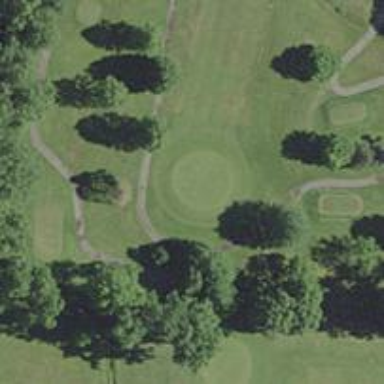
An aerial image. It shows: Service road used as golf cart path.